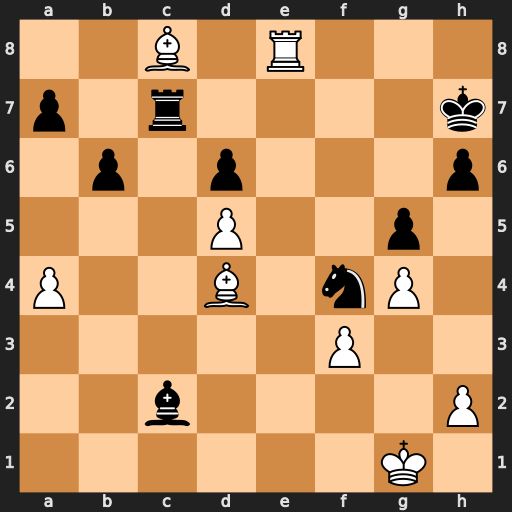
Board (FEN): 2B1R3/p1r4k/1p1p3p/3P2p1/P2B1nP1/5P2/2b4P/6K1
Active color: w
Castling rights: -
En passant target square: -
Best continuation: Bf5+ Bxf5 gxf5 Rc1+ Kf2